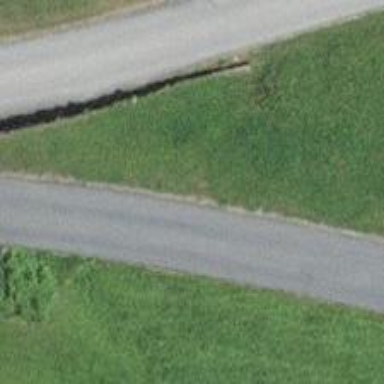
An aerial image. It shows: Residential road.